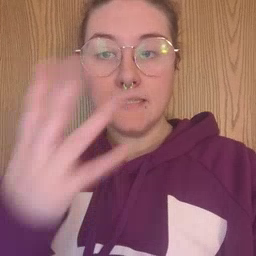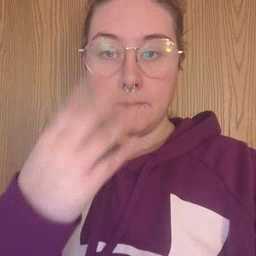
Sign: sleepy